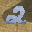
Label: 2